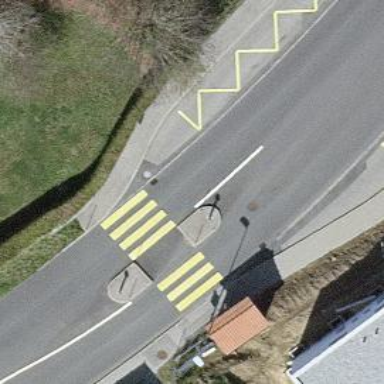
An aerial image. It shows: Uncontrolled zebra crossing on the road.